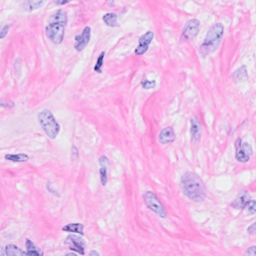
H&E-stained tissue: Breast